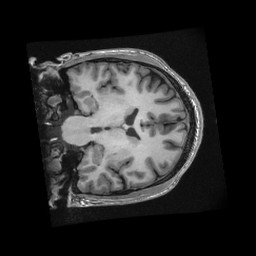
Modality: T1w
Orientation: coronal
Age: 24
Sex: male
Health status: healthy
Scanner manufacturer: ge
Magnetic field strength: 3 T
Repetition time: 0.00842 s
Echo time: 0.00308 s